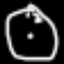
Label: clock